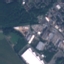
Land use / land cover: Industrial